Field crop: maize
Growth stage: 2
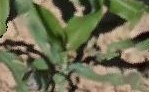
Species: maize